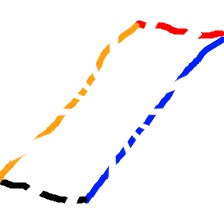
Shape: parallelogram